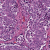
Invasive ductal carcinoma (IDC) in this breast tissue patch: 1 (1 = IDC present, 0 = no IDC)